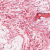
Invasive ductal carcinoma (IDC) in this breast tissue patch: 0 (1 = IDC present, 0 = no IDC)